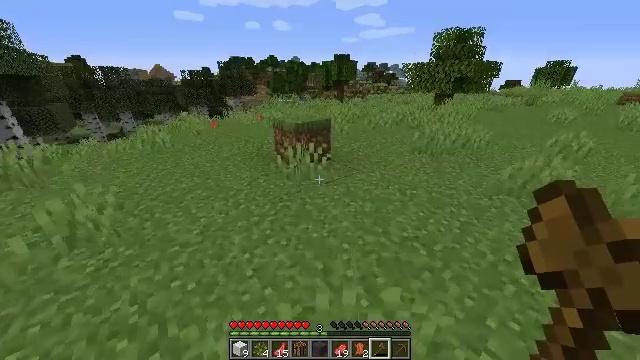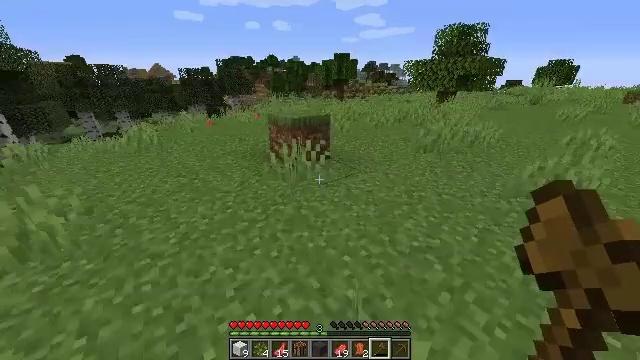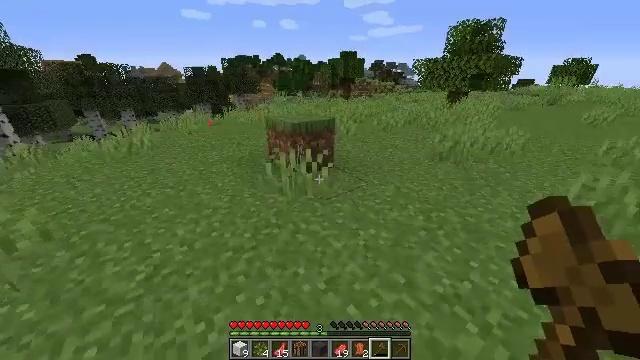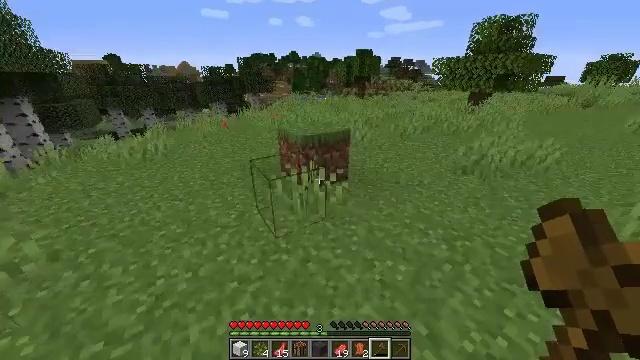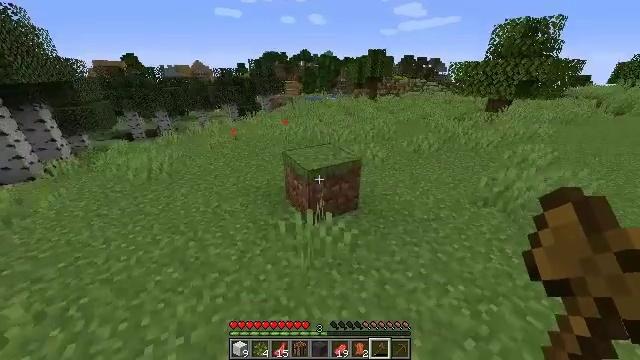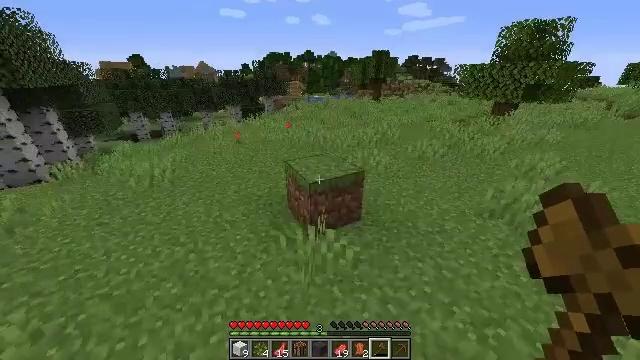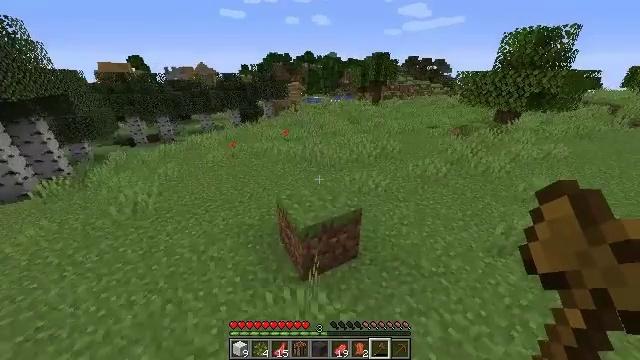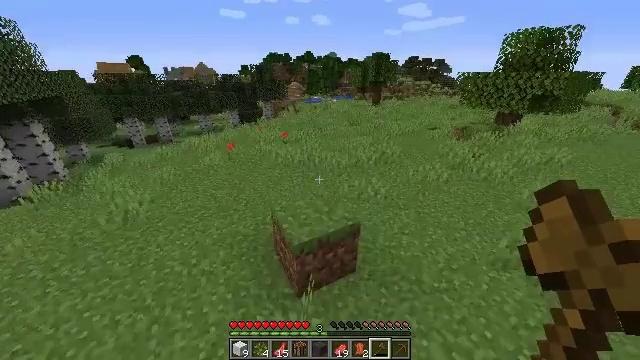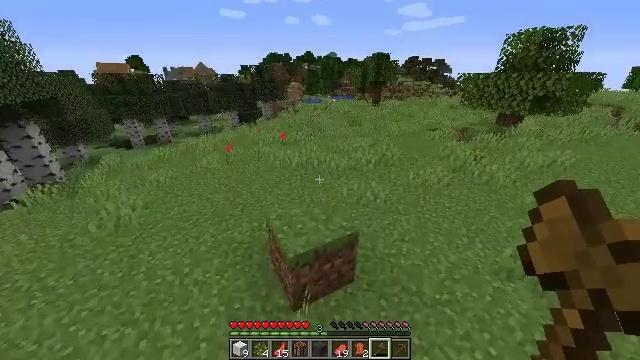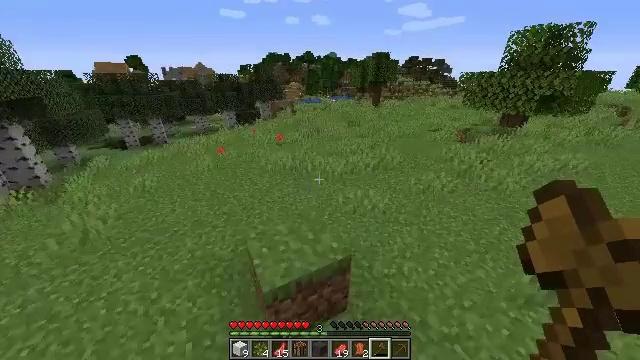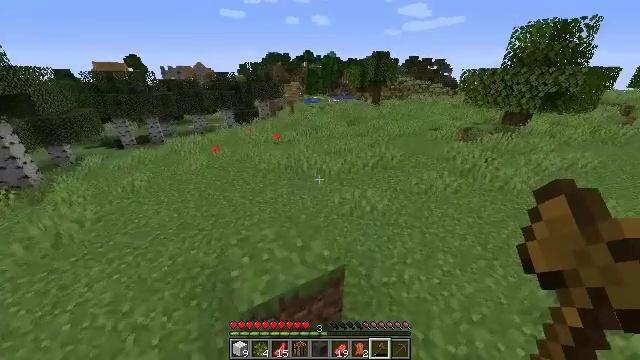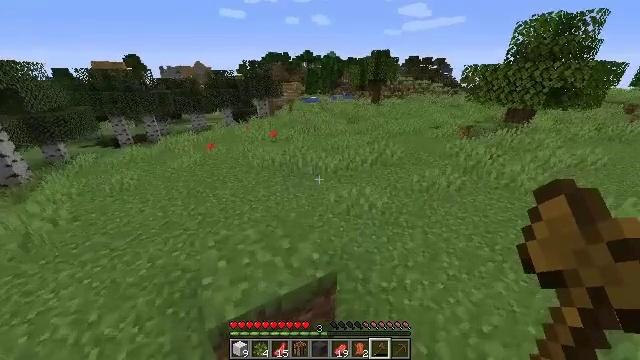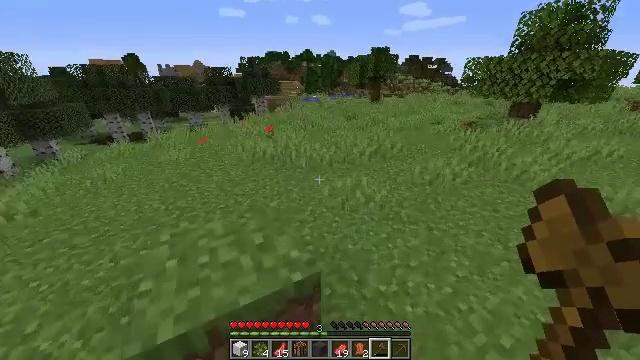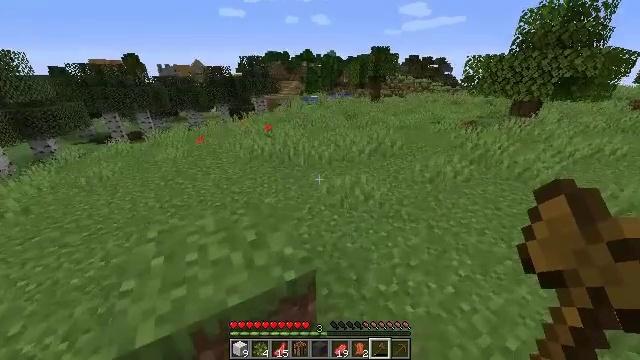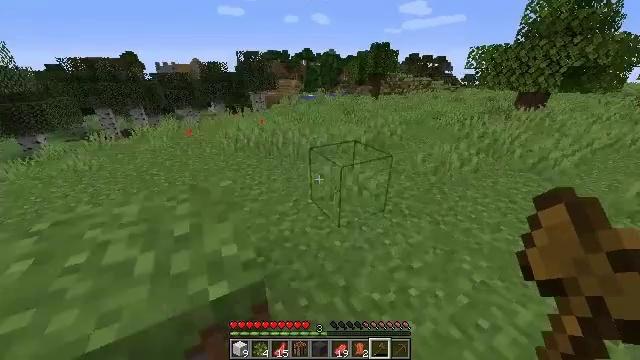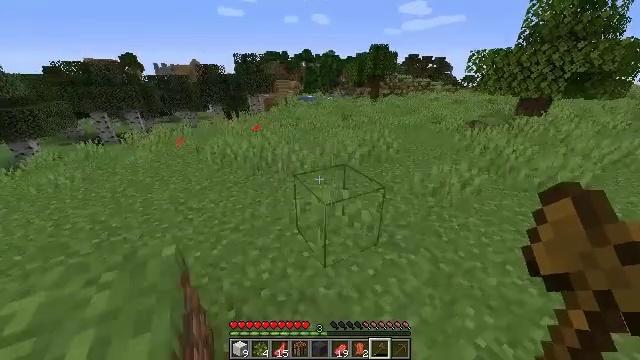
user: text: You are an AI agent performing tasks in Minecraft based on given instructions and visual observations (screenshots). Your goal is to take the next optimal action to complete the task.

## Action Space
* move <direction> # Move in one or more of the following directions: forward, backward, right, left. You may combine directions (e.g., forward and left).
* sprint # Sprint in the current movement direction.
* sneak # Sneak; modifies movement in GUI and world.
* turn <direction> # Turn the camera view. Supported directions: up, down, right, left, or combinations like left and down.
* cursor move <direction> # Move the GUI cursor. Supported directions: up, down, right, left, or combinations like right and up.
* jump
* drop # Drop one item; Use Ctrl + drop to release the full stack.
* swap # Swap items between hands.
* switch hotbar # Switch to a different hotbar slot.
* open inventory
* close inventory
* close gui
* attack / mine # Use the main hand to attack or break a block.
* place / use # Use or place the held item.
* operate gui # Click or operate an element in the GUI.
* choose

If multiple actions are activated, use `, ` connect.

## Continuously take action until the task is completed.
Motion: motion action
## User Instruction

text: Recover the brewing stand by mining it.
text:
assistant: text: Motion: move forward, jump
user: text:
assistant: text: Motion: move forward, turn left, jump
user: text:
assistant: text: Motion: move forward, turn left, jump
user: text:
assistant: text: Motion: move forward, turn left, jump
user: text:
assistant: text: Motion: move forward and move right, jump
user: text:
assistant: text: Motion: move forward and move right, jump
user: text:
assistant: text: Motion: move forward and move right, jump
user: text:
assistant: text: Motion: move forward and move right, jump
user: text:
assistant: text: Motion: move forward and move right, jump
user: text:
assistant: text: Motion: move forward and move right, jump
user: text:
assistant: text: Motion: move forward and move right, jump
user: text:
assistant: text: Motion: move forward and move right, jump
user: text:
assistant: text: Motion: move forward and move right, jump
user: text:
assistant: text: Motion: move forward and move right, jump
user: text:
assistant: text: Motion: move forward and move right, jump
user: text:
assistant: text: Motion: move forward and move right, jump
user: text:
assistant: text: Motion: move forward and move right, jump
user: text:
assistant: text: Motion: move forward and move right, jump
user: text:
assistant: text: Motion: move forward and move right, jump
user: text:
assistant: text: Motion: move forward and move right, jump
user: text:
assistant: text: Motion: move forward, jump
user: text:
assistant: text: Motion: move forward, jump
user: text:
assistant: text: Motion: move forward, jump
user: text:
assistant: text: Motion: move forward, turn left, jump
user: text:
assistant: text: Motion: move forward, jump
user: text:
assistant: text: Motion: move forward, turn left, jump
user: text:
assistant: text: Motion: move forward, turn left, jump
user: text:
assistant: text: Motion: move forward, turn left, jump
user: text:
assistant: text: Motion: move forward, jump
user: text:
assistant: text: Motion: move forward, jump